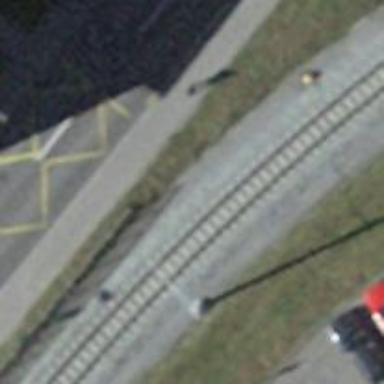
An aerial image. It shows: Sidewalk along the footway.